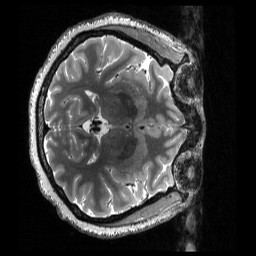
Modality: T2w
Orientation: axial
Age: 43
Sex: female
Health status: ill
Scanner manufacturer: siemens
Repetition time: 3.2 s